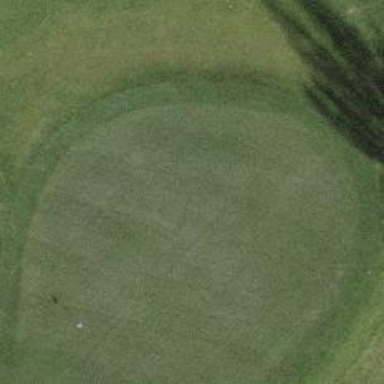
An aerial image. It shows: Golf green.